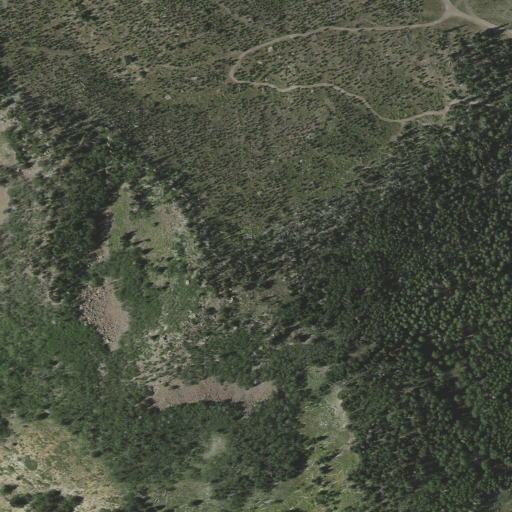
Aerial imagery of mountain in Utah named Navajo Point containing evergreen forest, deciduous forest, mixed forest, and shrub